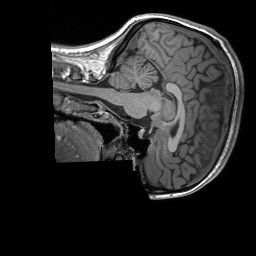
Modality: T1w
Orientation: sagittal
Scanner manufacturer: siemens
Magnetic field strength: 3 T
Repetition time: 1.9 s
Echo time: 0.00252 s